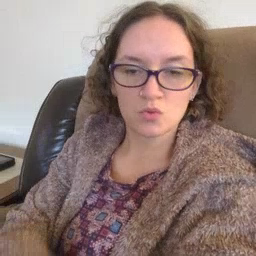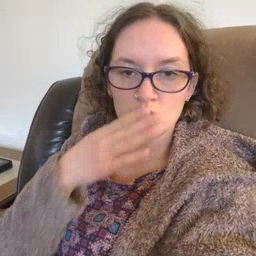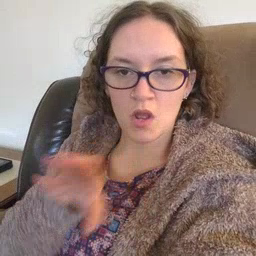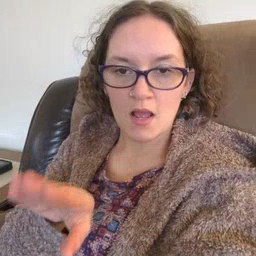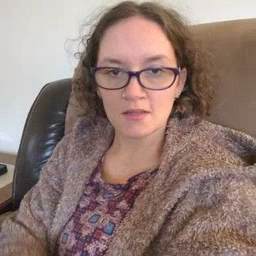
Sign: quiet